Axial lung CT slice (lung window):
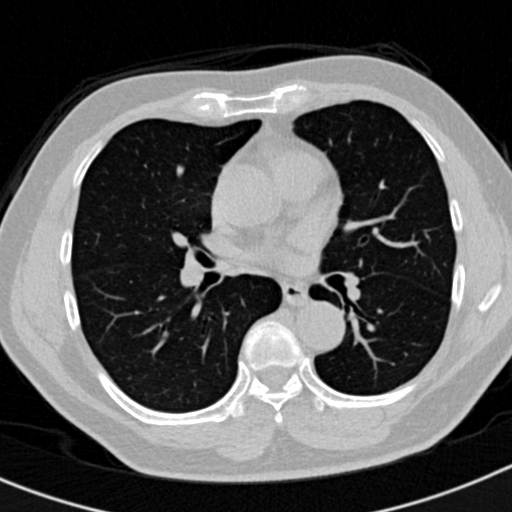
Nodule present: no